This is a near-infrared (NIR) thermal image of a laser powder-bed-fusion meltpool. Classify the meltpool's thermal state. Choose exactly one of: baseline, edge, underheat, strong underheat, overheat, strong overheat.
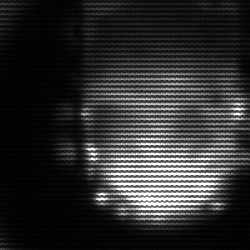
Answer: baseline